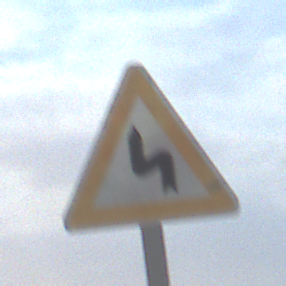
Verkehrszeichen: DoppelkurveZunaechstLinks
Umgebung: Outdoor, Nature
Tageszeit: Night
Wetter: Overcast
Licht: Artificial
Jahreszeit: NotSpecified
Kontrast: LowContrast